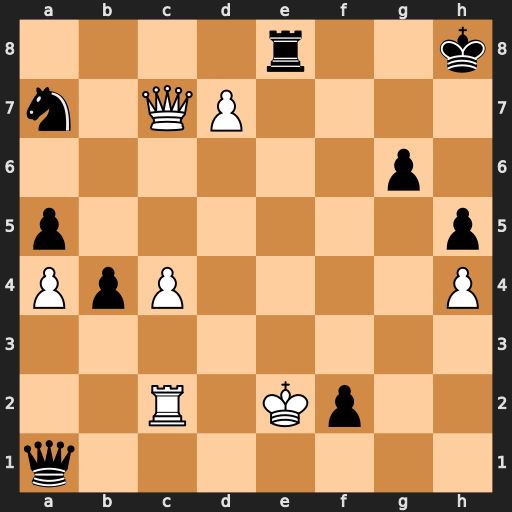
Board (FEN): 4r2k/n1QP4/6p1/p6p/PpP4P/8/2R1Kp2/q7
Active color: w
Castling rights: -
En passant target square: -
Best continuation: dxe8=Q#